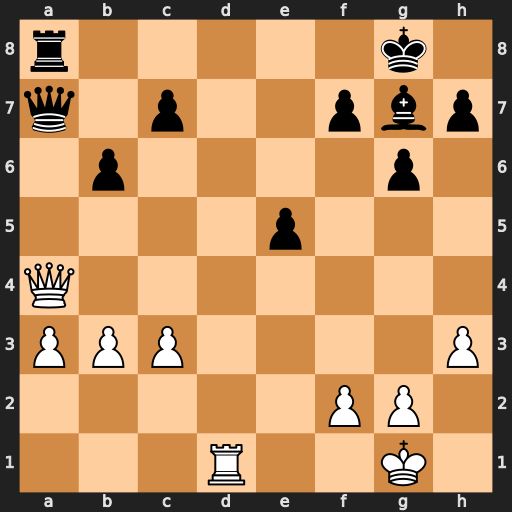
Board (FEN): r5k1/q1p2pbp/1p4p1/4p3/Q7/PPP4P/5PP1/3R2K1
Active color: w
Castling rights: -
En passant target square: -
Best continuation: Rd8+ Rxd8 Qxa7